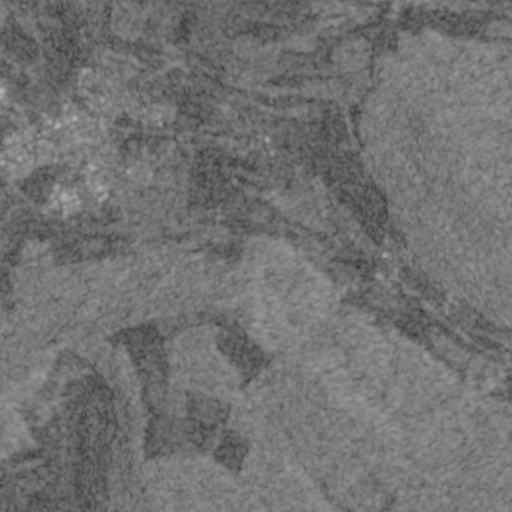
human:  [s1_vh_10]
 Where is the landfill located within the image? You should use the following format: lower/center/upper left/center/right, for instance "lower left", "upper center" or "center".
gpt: The landfill is located in the center of the image.
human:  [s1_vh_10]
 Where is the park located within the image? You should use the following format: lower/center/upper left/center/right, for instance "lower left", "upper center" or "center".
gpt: The park is located in the upper left of the image.
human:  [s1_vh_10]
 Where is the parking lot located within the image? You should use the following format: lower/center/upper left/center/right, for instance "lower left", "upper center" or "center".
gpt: The parking lot is located in the left of the image.
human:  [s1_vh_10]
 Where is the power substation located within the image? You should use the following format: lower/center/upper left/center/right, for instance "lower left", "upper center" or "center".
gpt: The power substation is located in the upper left of the image.
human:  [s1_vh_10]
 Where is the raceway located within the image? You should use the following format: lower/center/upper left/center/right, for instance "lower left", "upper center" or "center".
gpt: The raceway is located in the lower left of the image.
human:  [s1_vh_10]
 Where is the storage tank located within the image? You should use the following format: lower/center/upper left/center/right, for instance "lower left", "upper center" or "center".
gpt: The storage tank is located in the upper center of the image.
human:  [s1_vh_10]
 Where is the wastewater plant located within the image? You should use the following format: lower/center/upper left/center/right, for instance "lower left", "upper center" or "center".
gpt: The wastewater plant is located in the upper center of the image.
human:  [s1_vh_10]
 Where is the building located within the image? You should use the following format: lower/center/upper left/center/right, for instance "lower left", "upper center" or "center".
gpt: There is no building in the image.

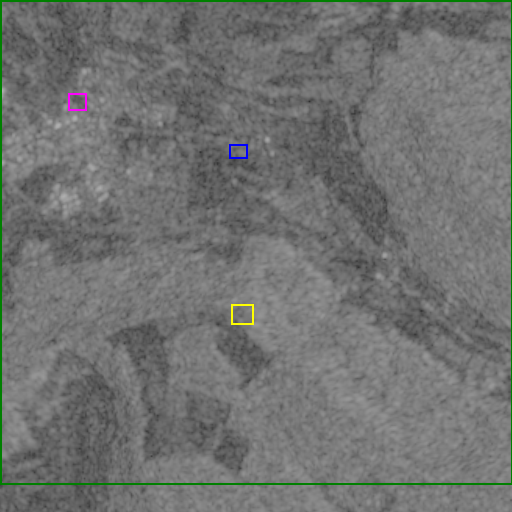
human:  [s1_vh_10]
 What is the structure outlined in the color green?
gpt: The structure outlined in green is a crop field.
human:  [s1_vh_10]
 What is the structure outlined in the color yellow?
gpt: The structure outlined in yellow is a landfill.
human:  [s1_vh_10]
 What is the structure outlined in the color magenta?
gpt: The structure outlined in magenta is a park.
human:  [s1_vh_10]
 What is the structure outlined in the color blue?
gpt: The structure outlined in blue is a wastewater plant.
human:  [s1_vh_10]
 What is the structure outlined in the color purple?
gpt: There is no purple outline.